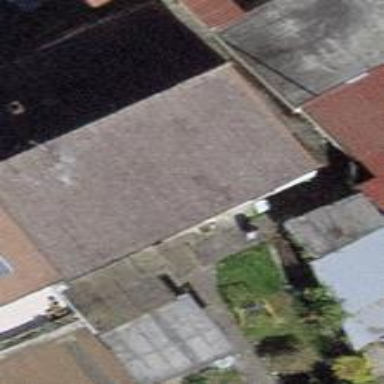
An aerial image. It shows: Terrace building.